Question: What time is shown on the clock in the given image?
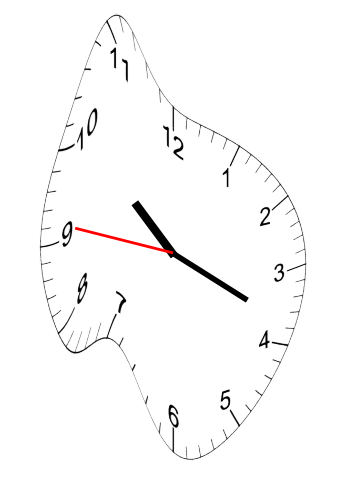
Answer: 10:18:46